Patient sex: M
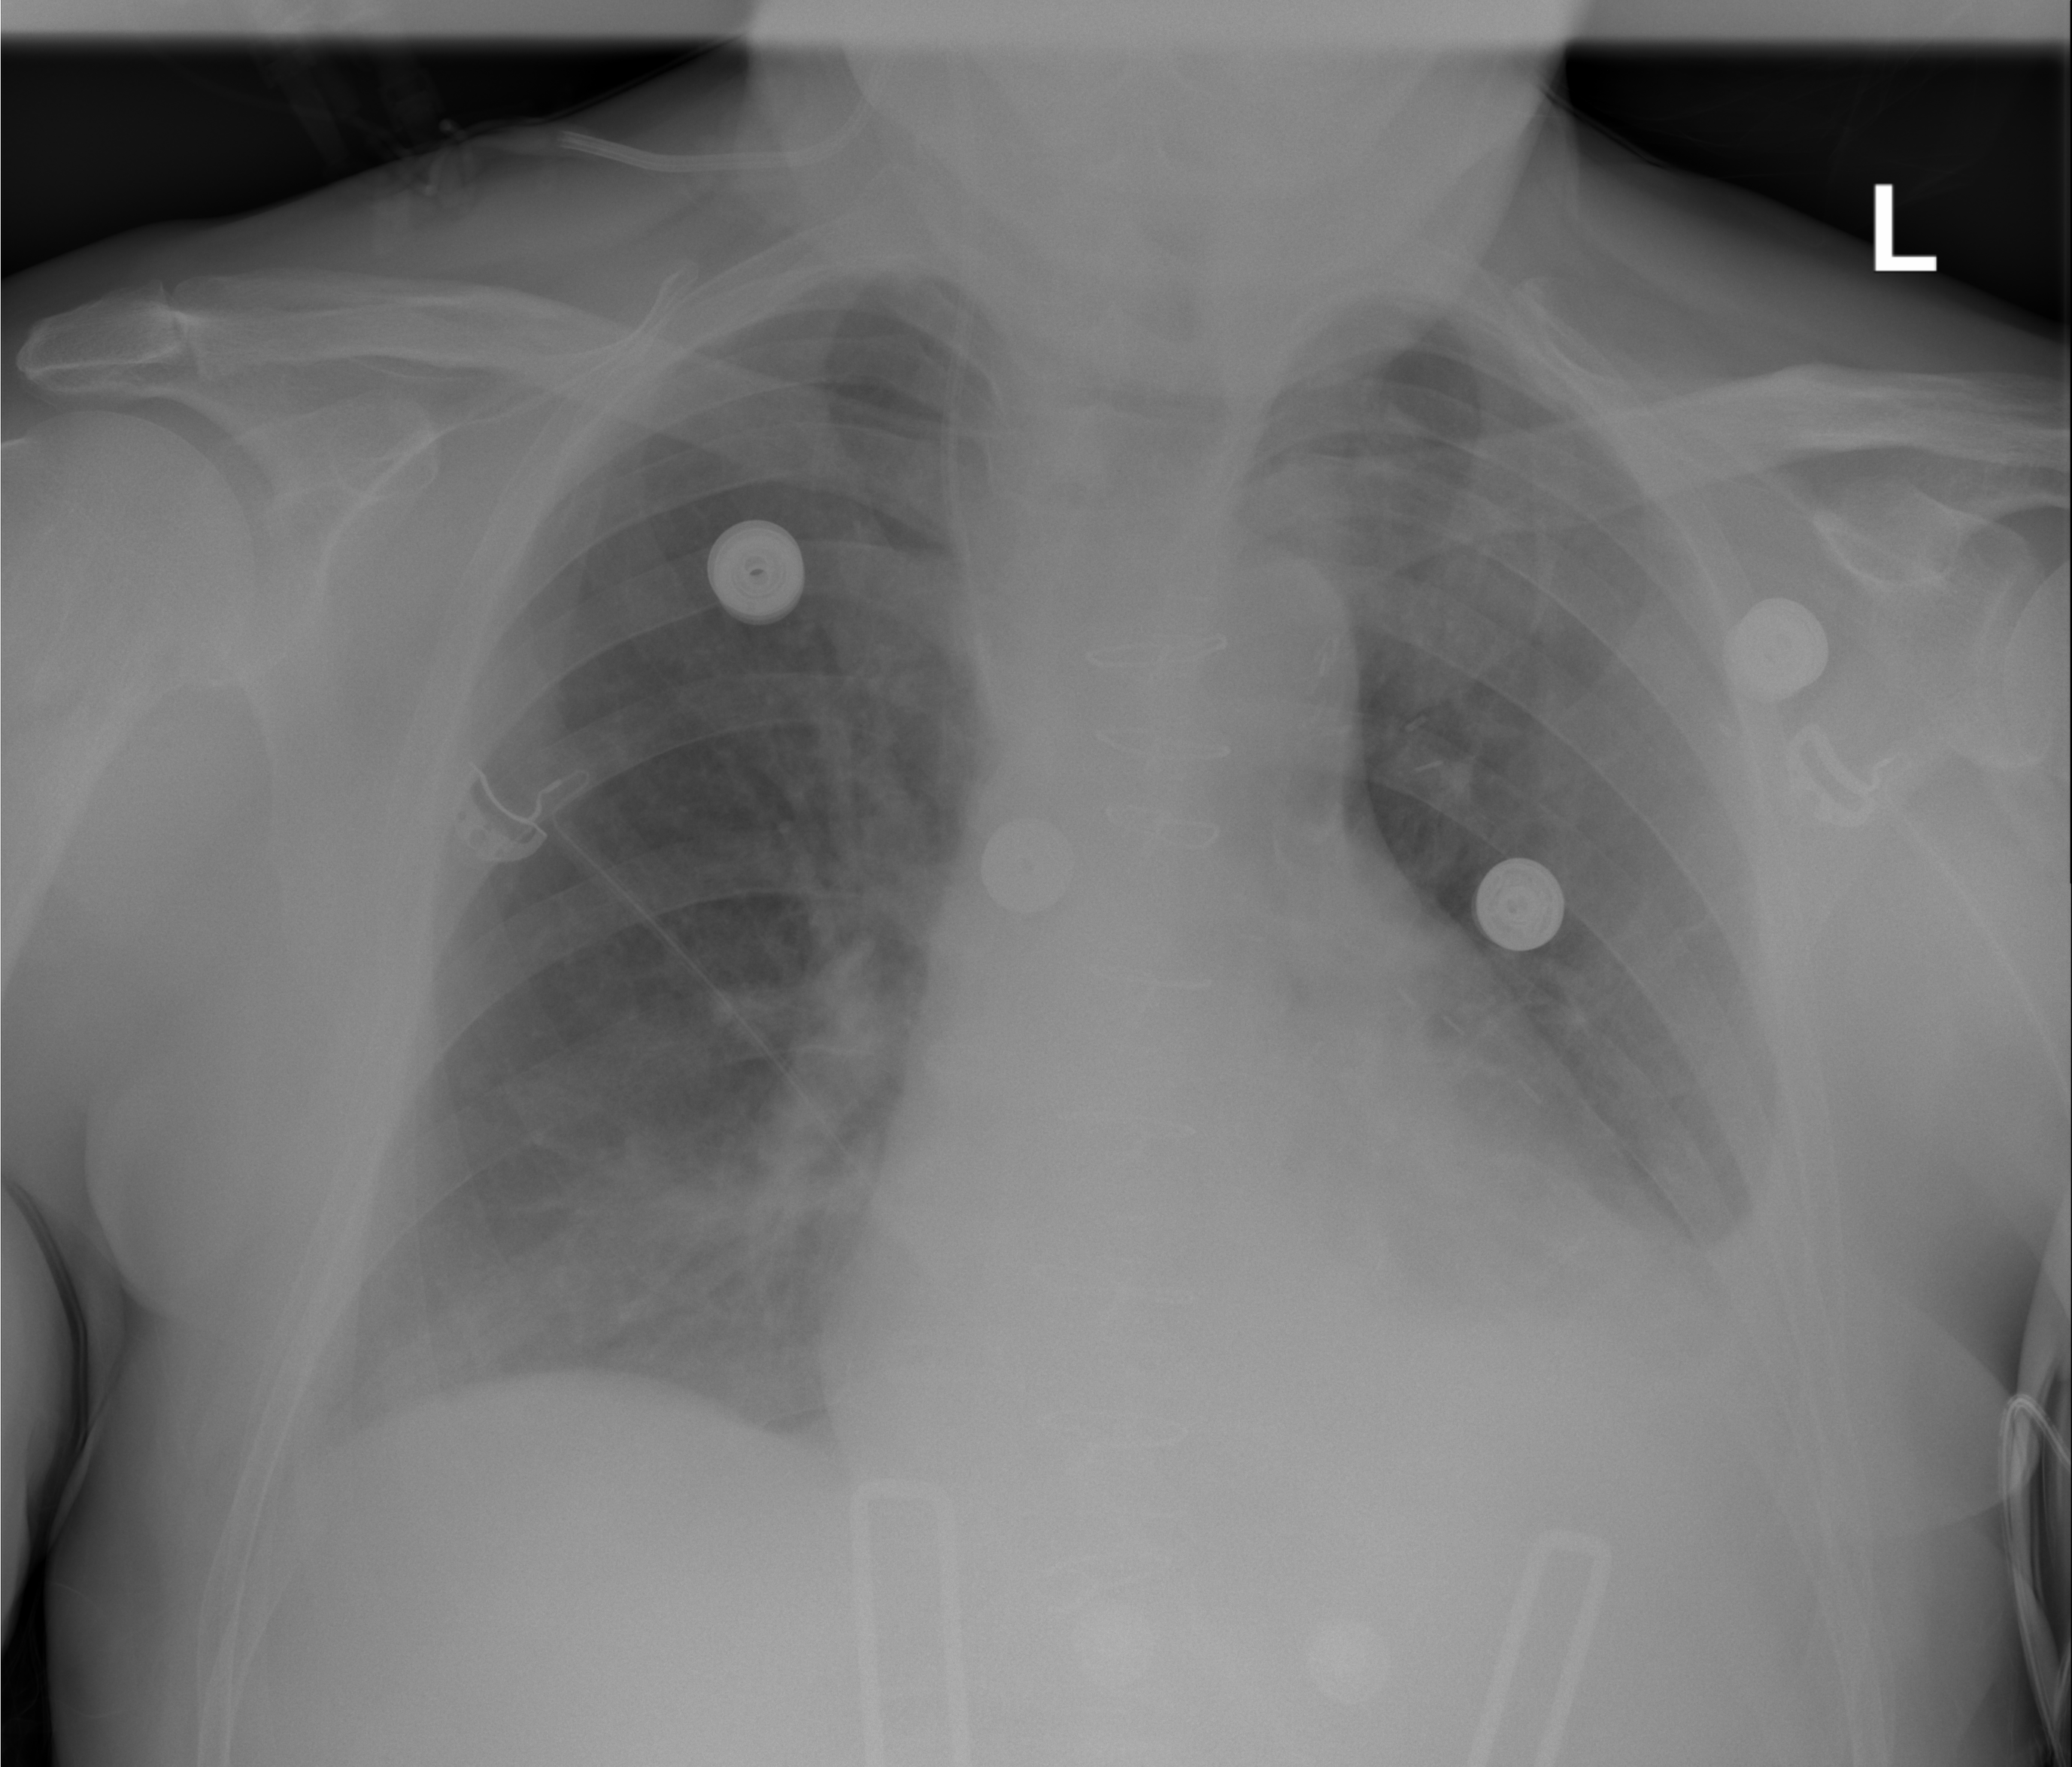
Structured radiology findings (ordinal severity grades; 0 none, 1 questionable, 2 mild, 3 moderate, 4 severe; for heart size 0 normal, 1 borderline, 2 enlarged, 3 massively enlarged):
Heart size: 3
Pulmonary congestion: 0
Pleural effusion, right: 1
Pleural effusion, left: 2
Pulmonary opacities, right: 0
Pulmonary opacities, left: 0
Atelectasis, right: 0
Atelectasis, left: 2